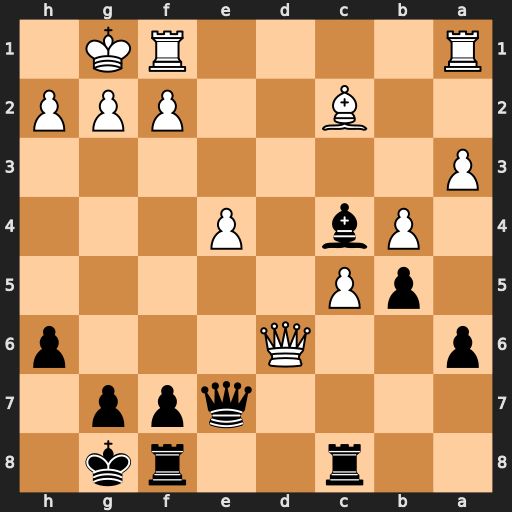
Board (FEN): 2r2rk1/4qpp1/p2Q3p/1pP5/1Pb1P3/P7/2B2PPP/R4RK1
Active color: b
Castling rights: -
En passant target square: -
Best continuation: Qxd6 cxd6 Bxf1